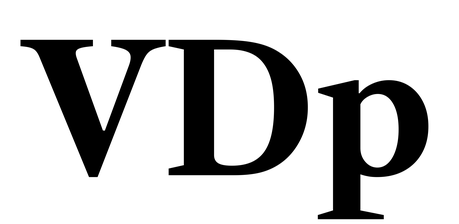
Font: LibreCaslonText_Bold